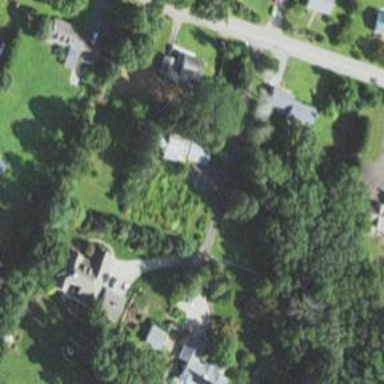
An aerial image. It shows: Residential driveway designated as service road.